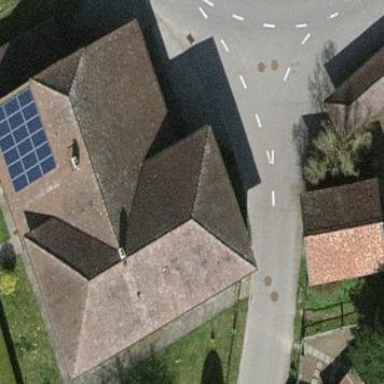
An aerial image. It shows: Simple house.